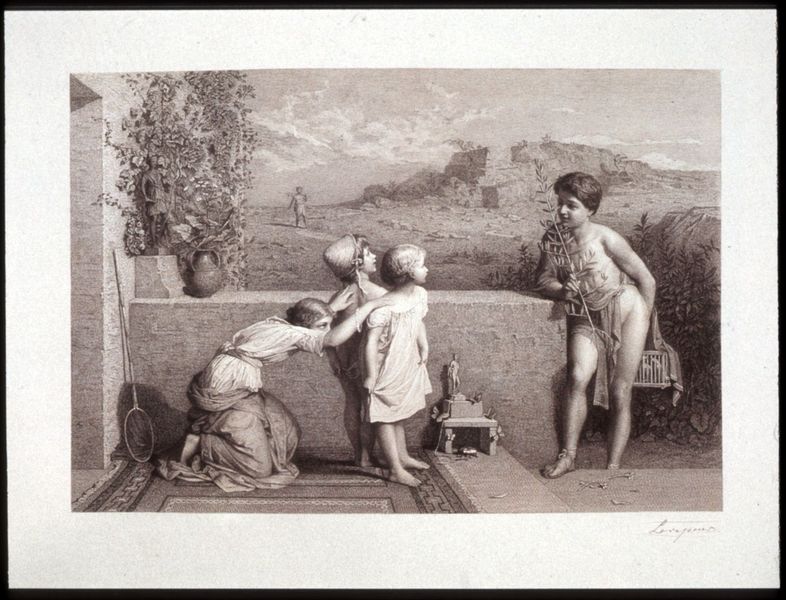
Titel: Meine Schwester ist nicht da
Künstler: Jean-Louis Hamon
Schlagwörter: berg, mann, nackt, vogel, grün, landschaft, menschen, mädchen, blume, frau, hut, tür, zeichnung, haus, malerei, teppich, mütze, mensch, ferne, strauch, sonne, kind, mutter, personen, kinder, krug, vase, süden, fels, mauer, grafik, türe, idylle, angst, treppe, stufe, junge, barfuss, ruine, burg, zweig, festung, jugend, druck, lithographie, stich, lust, käfig, vogelbauer, kupferstich, verstecken, armut, miniatur, köcher, spielzeug, beschützen, toscana, kindermädchen, ölzweig, kescher, käscher